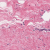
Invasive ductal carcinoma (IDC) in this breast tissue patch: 0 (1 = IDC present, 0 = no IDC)